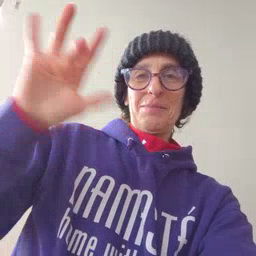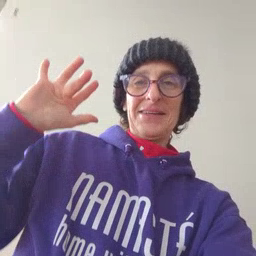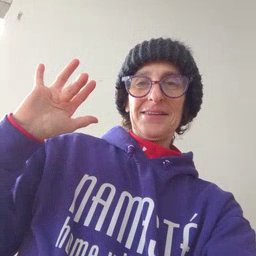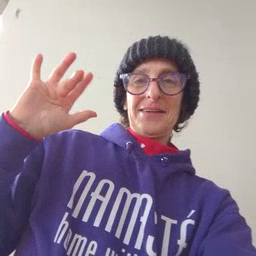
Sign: empty